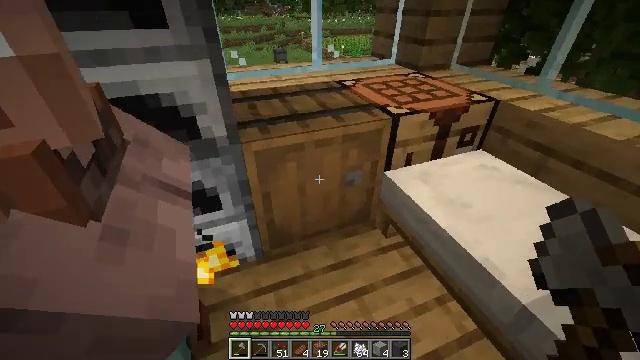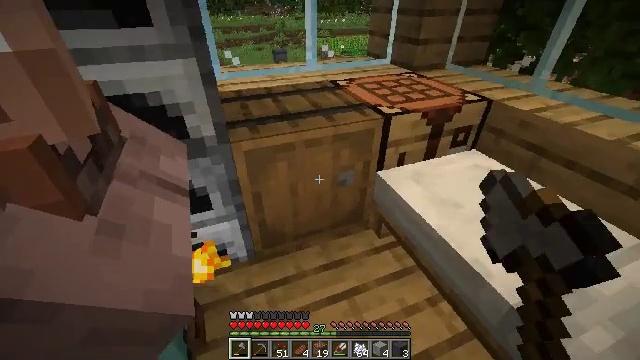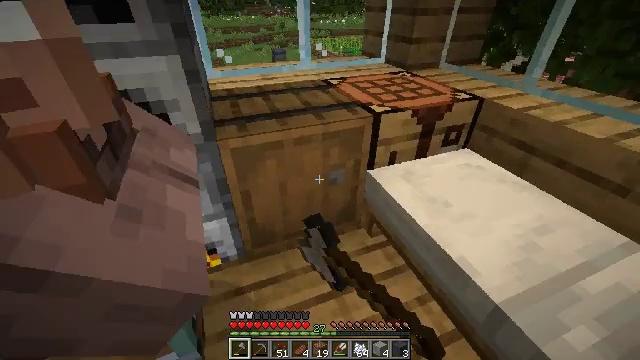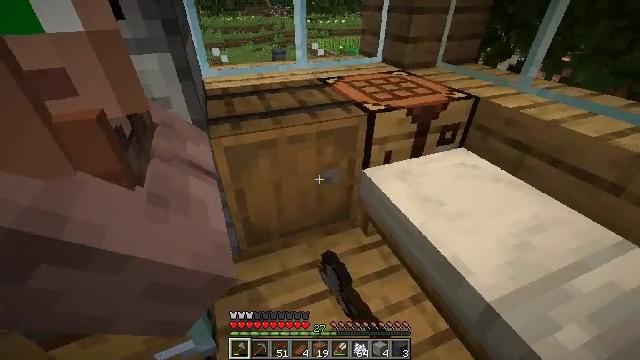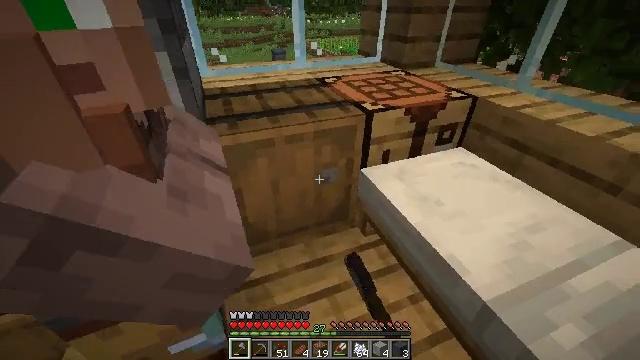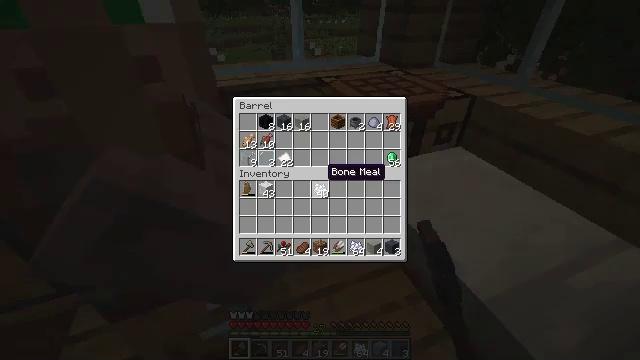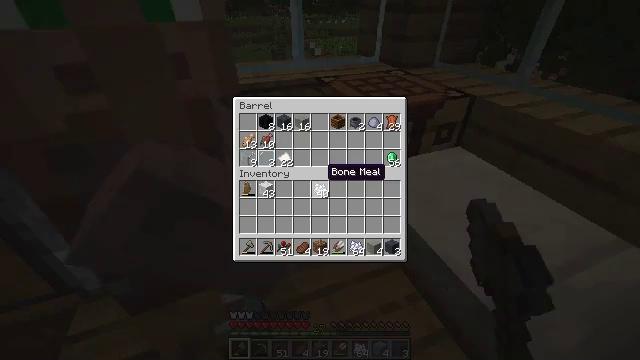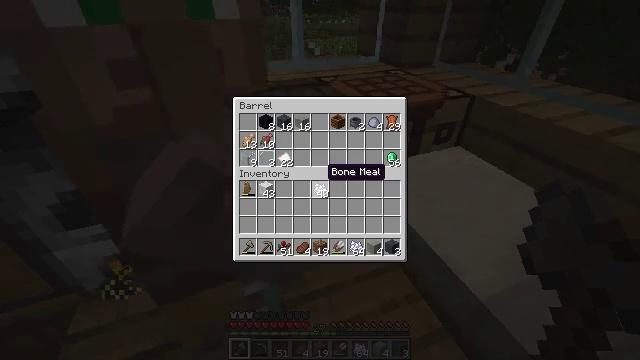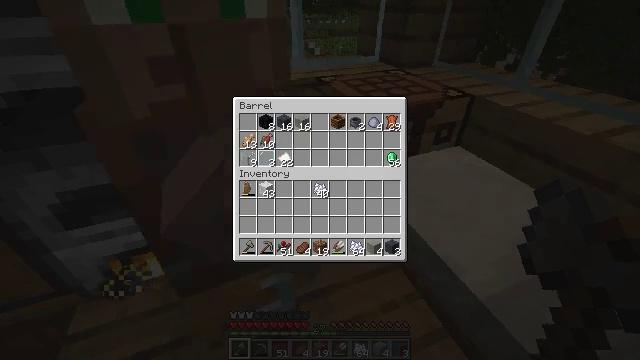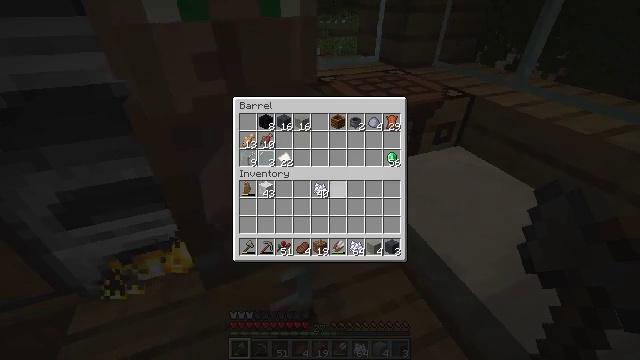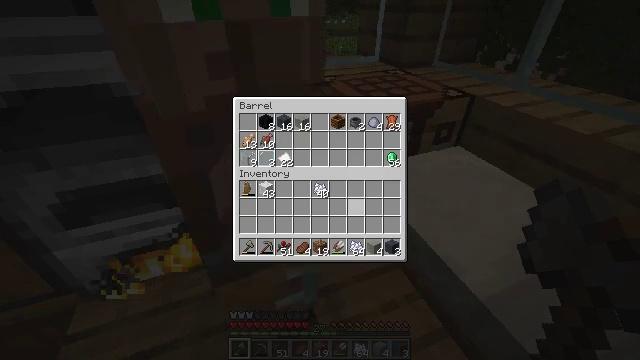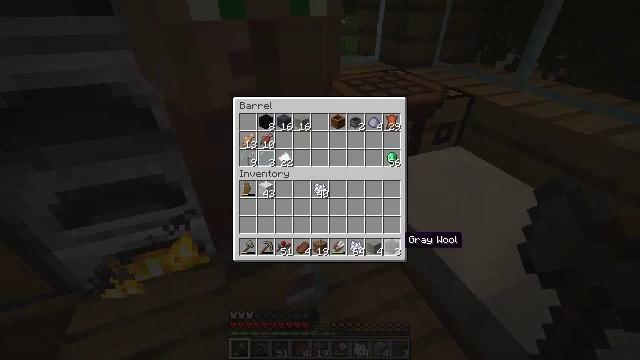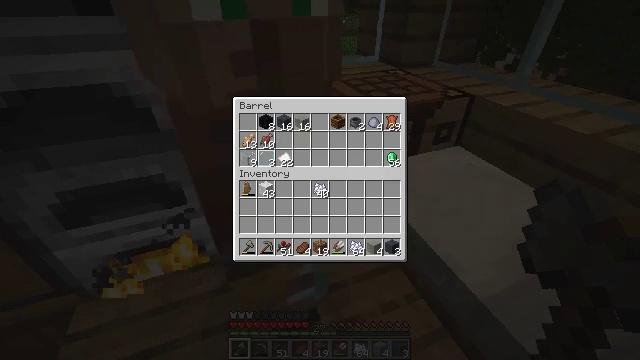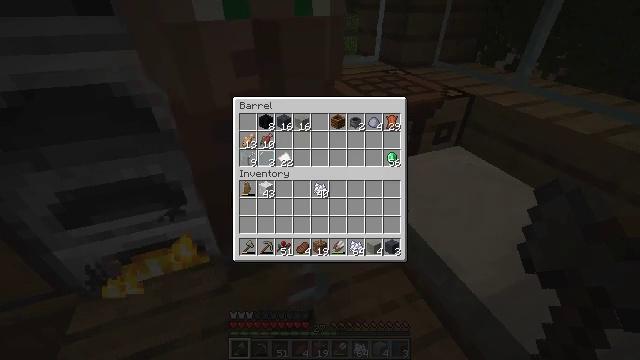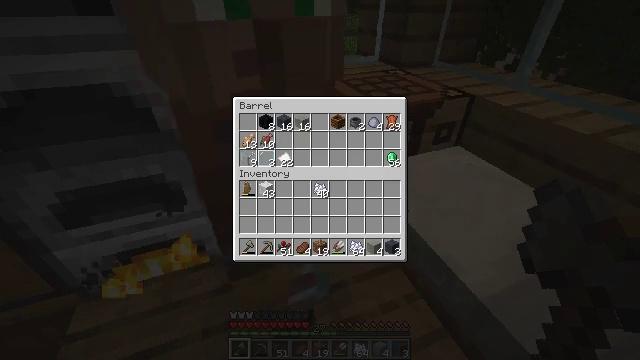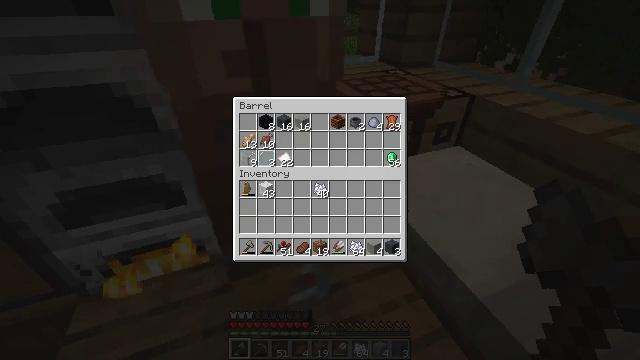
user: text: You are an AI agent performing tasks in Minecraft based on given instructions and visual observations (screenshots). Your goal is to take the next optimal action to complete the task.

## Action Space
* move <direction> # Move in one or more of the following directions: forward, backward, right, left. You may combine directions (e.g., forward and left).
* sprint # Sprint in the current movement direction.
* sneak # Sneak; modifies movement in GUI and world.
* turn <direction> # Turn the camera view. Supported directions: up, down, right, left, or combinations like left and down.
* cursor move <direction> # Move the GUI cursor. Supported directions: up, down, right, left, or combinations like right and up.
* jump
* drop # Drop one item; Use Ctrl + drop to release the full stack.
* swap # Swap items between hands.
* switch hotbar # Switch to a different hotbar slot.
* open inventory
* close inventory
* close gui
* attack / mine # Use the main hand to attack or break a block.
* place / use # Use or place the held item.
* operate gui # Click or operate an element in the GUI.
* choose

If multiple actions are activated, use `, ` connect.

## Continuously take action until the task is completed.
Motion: motion action
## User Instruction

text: Mine the pumpkin from the ground.
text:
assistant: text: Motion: use / place
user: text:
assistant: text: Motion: use / place
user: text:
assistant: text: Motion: use / place
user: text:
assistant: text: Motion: no_op
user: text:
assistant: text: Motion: open gui
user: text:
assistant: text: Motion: no_op
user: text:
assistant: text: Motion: no_op
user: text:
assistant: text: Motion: no_op
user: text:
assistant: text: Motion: cursor move right
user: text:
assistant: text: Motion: cursor move right and down
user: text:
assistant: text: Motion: cursor move right and down
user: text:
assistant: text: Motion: cursor move right and down
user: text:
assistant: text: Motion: no_op
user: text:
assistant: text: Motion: cursor move left
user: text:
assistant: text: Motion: no_op
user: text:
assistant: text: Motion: cursor move left and up
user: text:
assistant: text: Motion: no_op
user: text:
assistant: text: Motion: no_op
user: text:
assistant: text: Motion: no_op
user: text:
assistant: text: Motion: no_op
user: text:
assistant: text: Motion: no_op
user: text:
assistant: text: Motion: operate gui
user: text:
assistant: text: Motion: operate gui
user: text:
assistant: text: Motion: operate gui
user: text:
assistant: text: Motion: cursor move up
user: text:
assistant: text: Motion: cursor move left and up
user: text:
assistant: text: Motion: cursor move left and up
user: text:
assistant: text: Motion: no_op
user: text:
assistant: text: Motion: no_op
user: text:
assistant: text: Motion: no_op